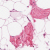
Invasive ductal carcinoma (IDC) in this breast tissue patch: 0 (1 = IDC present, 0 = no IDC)